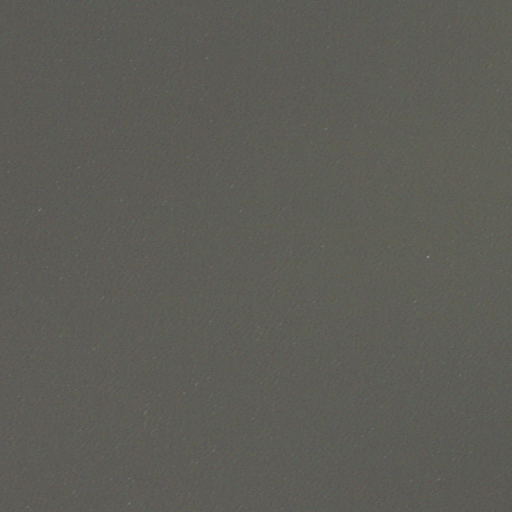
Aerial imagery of cape in Louisiana named Pelican Point containing only open water